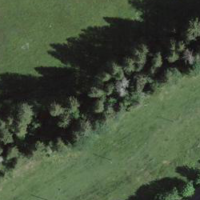
EUNIS habitat code: 41
Species observed at this site:
Bellis perennis
Sambucus racemosa